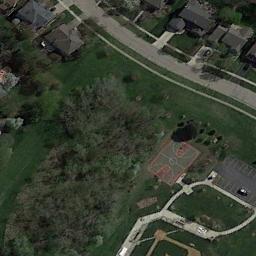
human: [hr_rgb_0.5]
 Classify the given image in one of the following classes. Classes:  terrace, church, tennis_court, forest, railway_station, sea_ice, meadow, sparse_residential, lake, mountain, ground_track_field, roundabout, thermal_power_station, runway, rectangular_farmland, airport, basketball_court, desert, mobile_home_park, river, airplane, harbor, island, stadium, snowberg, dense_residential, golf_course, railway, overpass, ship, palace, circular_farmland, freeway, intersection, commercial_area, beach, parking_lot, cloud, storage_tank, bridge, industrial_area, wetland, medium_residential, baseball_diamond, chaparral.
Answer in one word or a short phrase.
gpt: basketball_court